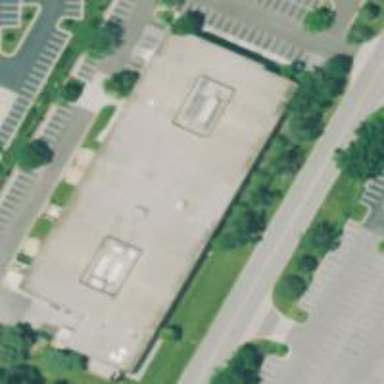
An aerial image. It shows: Commercial building.